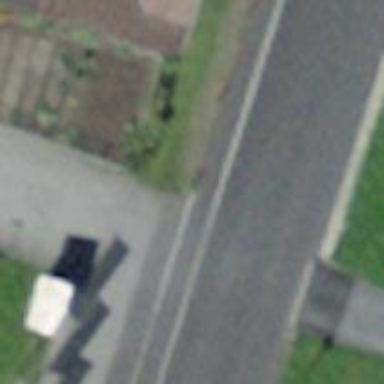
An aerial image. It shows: Post box is visible.